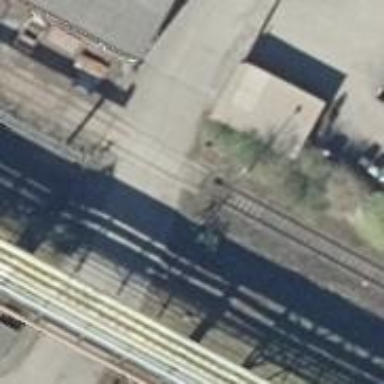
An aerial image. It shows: Railway level crossing.